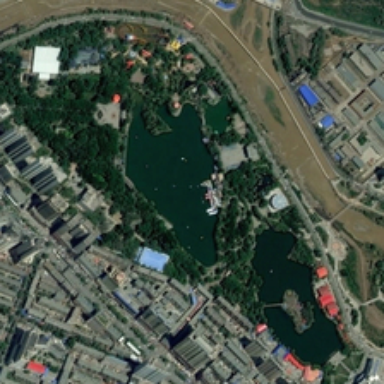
There is a long river around the park .